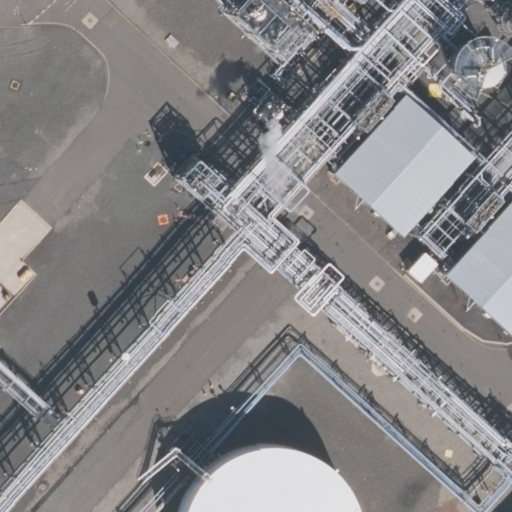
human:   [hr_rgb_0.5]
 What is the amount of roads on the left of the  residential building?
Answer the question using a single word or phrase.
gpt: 0

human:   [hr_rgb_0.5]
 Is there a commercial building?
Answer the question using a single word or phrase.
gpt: no

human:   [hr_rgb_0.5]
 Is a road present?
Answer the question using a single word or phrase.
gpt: yes

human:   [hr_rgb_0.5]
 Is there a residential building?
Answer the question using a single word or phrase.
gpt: yes

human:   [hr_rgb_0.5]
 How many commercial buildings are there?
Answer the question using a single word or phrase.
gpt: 0

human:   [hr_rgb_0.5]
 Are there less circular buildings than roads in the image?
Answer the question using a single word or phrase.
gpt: yes

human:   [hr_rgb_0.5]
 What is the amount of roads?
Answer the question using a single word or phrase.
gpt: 2

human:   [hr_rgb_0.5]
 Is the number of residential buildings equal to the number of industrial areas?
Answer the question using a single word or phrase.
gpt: yes

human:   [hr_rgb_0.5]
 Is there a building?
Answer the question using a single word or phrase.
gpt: yes

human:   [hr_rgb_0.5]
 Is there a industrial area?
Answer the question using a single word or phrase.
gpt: yes

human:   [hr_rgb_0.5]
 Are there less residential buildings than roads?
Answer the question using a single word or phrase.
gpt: yes

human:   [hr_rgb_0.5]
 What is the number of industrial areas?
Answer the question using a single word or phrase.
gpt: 1

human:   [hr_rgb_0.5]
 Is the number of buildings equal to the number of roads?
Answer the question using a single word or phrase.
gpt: no

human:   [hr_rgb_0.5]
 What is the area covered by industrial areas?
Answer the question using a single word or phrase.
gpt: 10583m2

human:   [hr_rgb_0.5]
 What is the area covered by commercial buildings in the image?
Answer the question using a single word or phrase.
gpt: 0m2

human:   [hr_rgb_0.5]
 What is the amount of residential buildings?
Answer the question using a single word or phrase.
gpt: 1

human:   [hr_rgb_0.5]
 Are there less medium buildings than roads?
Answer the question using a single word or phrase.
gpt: yes

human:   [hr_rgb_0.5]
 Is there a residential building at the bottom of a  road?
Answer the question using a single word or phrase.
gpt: yes

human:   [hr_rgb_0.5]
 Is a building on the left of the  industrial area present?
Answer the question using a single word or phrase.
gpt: no

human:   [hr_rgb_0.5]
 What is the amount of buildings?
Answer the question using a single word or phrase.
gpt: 1

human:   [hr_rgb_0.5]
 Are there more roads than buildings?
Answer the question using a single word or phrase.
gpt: yes

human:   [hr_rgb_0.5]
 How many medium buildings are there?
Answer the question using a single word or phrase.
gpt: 0

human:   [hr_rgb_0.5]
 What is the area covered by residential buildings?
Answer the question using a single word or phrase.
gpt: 633m2

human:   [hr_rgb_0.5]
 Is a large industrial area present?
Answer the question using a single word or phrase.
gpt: yes

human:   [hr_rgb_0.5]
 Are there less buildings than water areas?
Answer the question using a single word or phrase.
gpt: no

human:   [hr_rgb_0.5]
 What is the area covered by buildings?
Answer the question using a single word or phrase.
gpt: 633m2

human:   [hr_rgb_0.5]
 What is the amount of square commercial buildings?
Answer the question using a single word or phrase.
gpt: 0

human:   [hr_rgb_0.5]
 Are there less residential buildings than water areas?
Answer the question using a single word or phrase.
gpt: no

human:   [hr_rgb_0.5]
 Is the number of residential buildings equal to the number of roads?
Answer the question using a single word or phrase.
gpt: no

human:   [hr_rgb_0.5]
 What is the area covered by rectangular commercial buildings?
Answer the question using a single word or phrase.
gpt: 0m2

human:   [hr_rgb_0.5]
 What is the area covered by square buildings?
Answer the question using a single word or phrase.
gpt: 0m2

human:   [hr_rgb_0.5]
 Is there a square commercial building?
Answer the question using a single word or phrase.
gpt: no

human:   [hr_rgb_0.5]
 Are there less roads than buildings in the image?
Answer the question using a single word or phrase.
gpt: no

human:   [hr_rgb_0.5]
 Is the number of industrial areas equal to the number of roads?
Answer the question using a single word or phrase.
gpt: no

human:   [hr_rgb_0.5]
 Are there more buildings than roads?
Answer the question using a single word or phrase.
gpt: no

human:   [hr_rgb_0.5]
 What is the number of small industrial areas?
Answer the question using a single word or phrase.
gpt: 0

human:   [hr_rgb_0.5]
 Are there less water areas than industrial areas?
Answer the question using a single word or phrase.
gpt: yes

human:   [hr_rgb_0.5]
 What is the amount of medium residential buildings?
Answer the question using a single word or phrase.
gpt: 0

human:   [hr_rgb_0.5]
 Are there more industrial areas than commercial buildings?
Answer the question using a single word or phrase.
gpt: yes

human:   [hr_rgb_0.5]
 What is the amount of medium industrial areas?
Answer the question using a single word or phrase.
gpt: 0

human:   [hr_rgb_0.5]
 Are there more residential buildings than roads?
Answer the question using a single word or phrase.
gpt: no

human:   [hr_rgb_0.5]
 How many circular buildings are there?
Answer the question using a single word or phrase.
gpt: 0

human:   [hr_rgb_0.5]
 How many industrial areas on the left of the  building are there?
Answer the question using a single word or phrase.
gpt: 1

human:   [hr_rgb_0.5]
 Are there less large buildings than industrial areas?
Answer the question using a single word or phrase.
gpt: no

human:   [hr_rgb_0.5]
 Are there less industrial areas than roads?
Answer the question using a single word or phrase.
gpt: yes

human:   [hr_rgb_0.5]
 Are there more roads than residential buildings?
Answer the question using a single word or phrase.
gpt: yes

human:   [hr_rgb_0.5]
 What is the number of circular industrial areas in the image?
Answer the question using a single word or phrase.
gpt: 0

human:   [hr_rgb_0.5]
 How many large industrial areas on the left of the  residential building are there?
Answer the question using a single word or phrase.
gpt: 1

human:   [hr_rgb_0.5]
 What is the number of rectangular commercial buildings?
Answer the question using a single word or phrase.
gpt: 0

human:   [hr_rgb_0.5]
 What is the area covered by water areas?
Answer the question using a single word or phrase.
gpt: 0m2

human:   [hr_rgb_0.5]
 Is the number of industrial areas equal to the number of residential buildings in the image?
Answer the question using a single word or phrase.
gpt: yes

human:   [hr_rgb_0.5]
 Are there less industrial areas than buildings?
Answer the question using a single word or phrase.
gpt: no

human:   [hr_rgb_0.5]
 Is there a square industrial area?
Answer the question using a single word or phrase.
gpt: no

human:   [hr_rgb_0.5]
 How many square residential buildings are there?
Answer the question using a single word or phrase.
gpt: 0

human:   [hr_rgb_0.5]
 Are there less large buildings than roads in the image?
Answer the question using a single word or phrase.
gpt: yes

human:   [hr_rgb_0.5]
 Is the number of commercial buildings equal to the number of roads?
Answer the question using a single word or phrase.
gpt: no

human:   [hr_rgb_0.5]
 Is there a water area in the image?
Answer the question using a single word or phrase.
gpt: no

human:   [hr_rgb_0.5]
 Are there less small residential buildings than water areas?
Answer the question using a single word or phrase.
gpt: no

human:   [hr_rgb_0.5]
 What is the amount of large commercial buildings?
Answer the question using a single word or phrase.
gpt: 0

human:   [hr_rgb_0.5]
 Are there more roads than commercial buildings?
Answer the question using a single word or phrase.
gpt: yes

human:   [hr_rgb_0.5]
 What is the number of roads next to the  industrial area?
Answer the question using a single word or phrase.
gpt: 2

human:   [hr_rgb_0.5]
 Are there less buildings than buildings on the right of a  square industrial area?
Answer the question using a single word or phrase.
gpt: no

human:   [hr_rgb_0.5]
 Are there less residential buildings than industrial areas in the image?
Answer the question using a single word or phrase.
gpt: no

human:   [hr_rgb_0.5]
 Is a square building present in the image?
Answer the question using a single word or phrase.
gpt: no